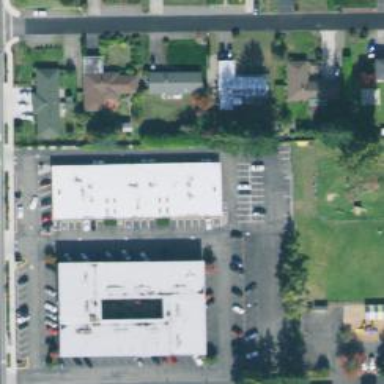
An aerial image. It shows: Healthcare clinic is depicted in the image.